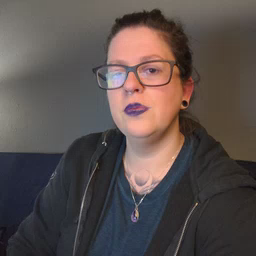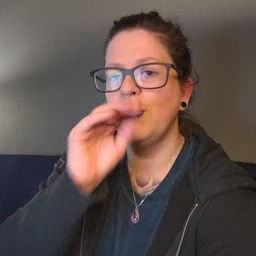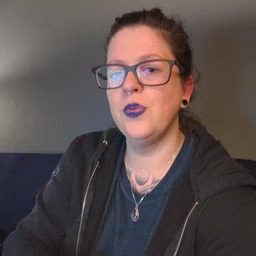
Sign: blow